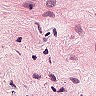
Metastatic tissue present: no